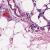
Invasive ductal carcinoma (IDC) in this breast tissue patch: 0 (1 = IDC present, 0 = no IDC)